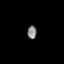
Tissue: prostate
Cell type: Epithelial cells
Senescence score: 0.3622
Nuclear area (px): 119
Mean DAPI intensity: 132.067